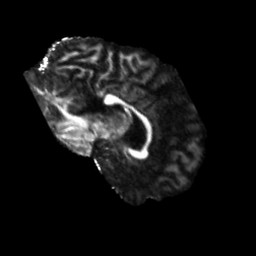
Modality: FA
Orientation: sagittal
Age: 50
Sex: male
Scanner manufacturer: siemens
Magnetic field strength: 3 T
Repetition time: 5.47 s
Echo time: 0.0854 s